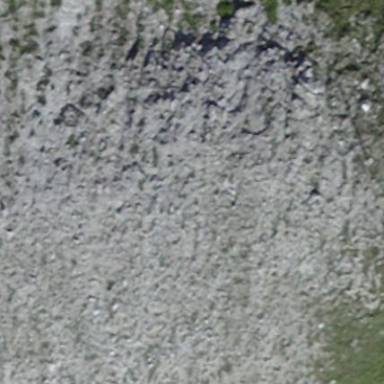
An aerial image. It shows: Natural scree.